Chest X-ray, PA view. Patient: 14 years old, sex M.
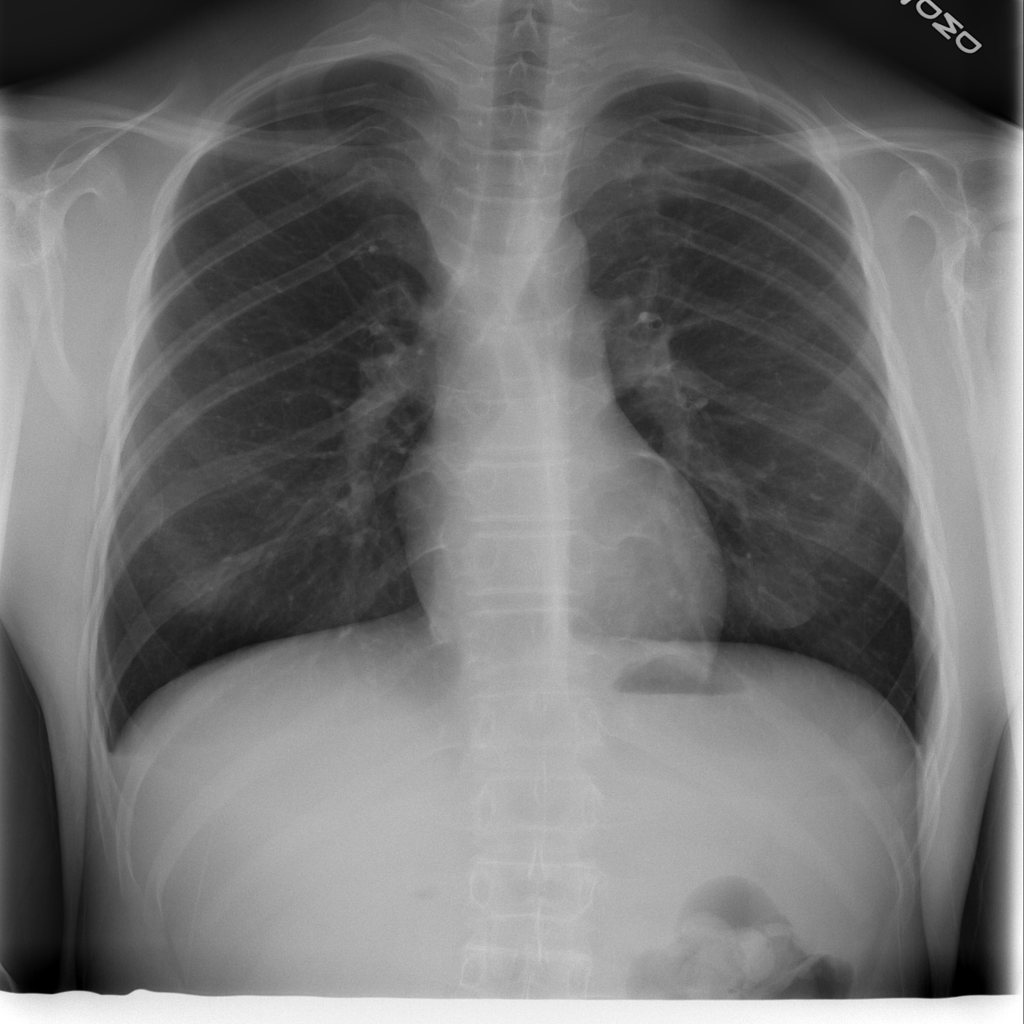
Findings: No Finding